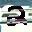
Label: 2